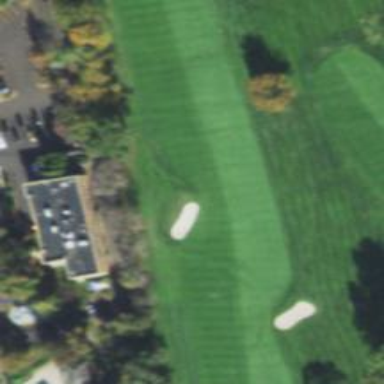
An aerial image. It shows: Grassy area designated as golf fairway.